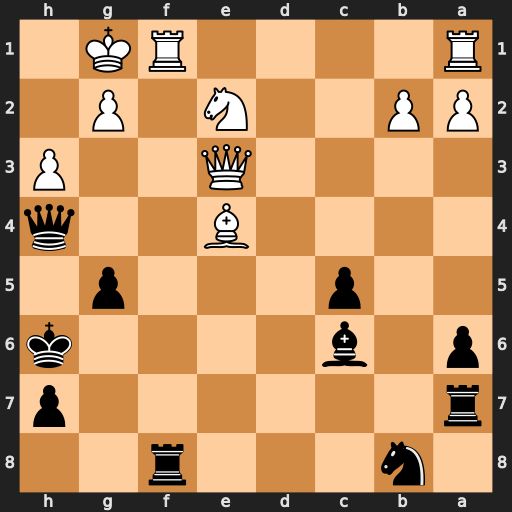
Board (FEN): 1n3r2/r6p/p1b4k/2p3p1/4B2q/4Q2P/PP2N1P1/R4RK1
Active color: b
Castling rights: -
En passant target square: -
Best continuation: Qxe4 Qxe4 Rxf1+ Rxf1 Bxe4